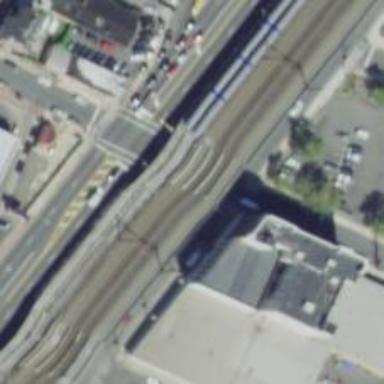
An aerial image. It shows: Rail line with electrified contact lines on embankment.